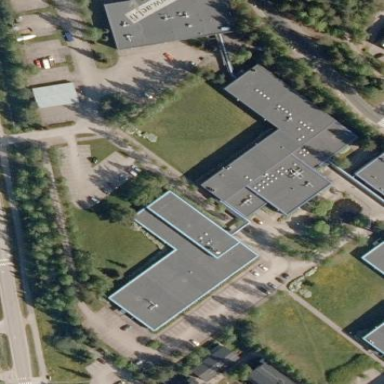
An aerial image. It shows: Building featuring metal roof. It is clear that the building has multiple parts.